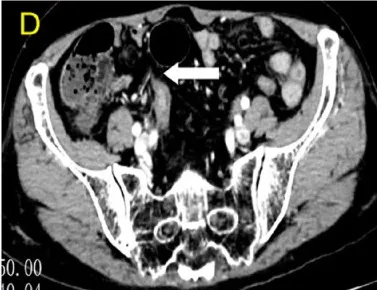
MRI and CT findings of the lesion in the right lower abdomen and spleen. (D) Axial view of contrast-enhanced computed tomography revealed a mixed mass in the right lower abdomen, with significant enhancement in the central solid part.
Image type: radiology (ct)